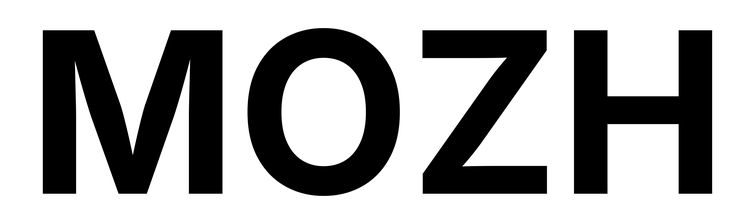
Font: Inter_Bold